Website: home-depot
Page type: payment
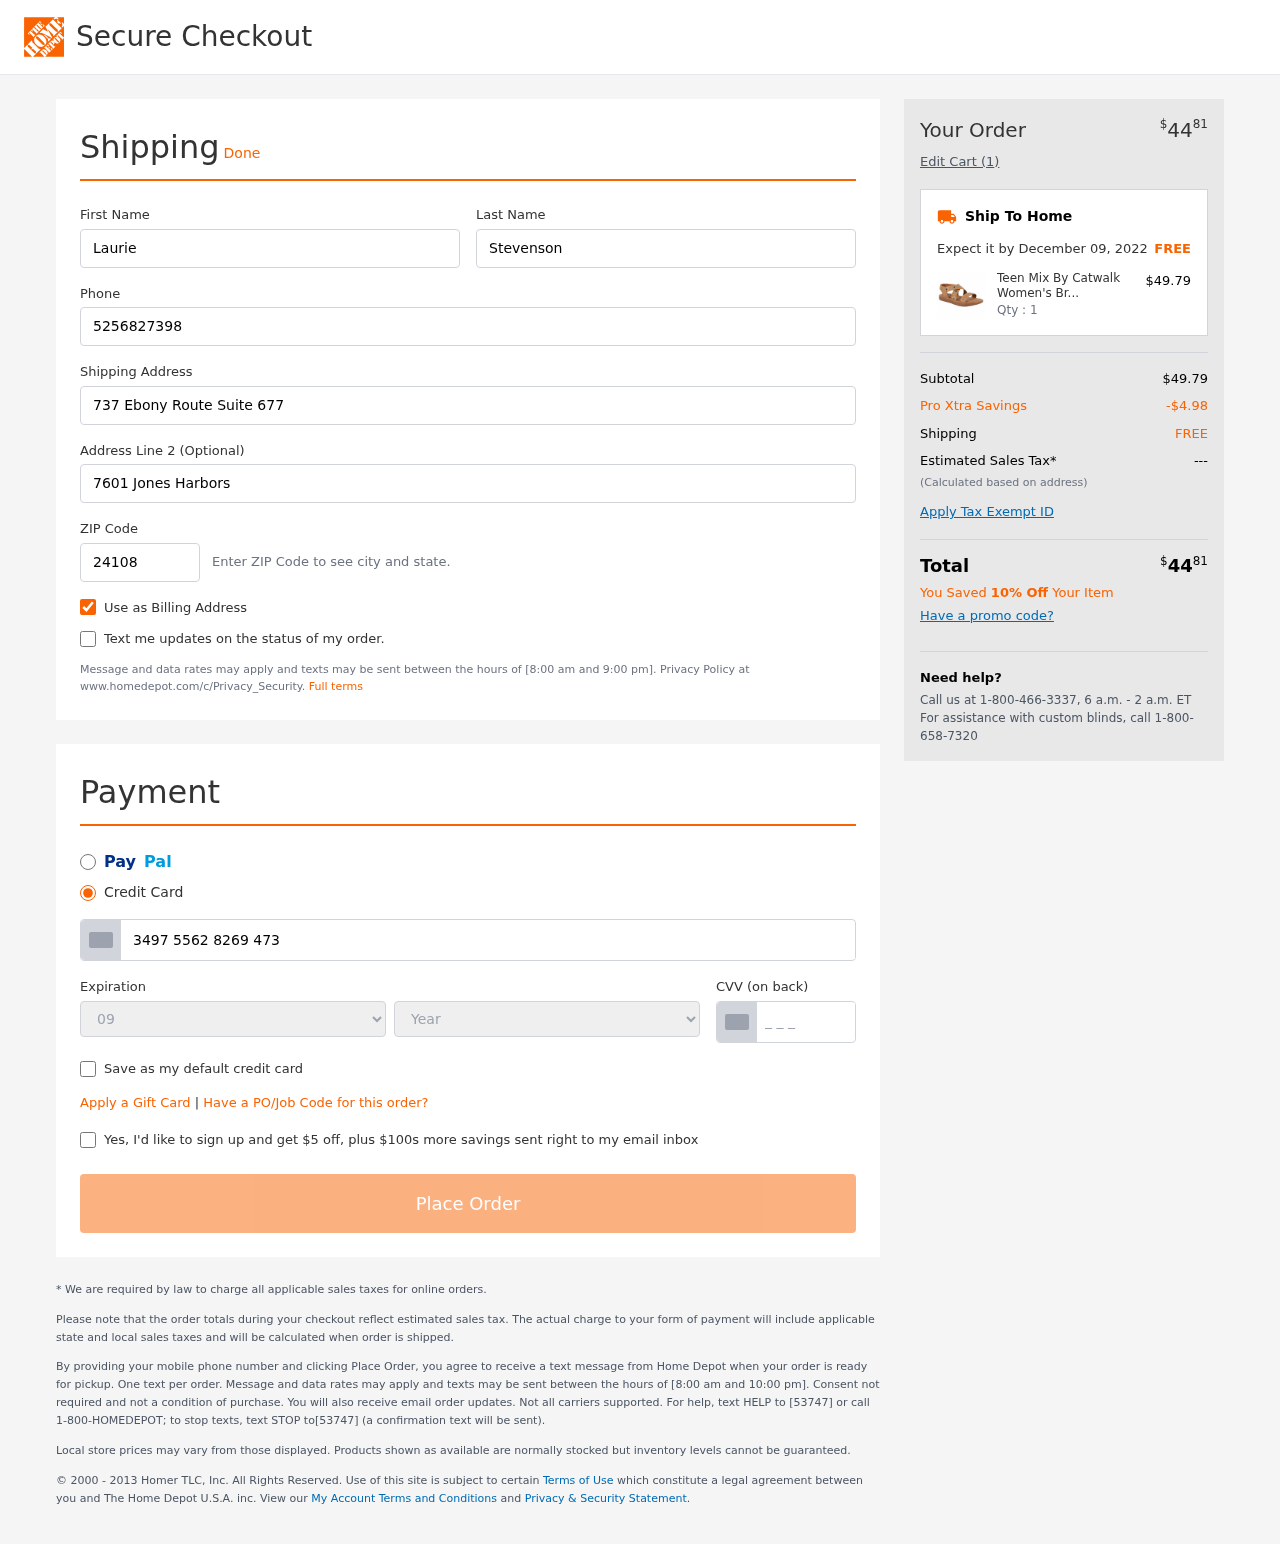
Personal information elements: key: PII_CARD_CVV
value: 6151
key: PII_CARD_EXPIRY_MONTH
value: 09
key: PII_CARD_EXPIRY_YEAR
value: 28
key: PII_CARD_NUMBER
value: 3497 5562 8269 473
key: PII_FIRSTNAME
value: Laurie
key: PII_LASTNAME
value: Stevenson
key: PII_PHONE
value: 5256827398
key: PII_POSTCODE
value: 24108
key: PII_STREET
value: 737 Ebony Route Suite 677
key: PII_STREET2
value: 7601 Jones Harbors
Product elements: key: PRODUCT1_NAME
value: Teen Mix By Catwalk Women's Brown Footwear-4 UK (36 EU) (6 US) (TM4262BR_A)
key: PRODUCT1_PRICE
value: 49.79
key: PRODUCT1_QUANTITY
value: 1
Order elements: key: ORDER_TOTAL
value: $4481
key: ORDER_NUM_ITEMS
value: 1
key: ORDER_DELIVERY_DATE
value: December 09, 2022
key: ORDER_SUBTOTAL
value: $49.79
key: ORDER_DISCOUNT
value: -$4.98
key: ORDER_SHIPPING_COST
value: FREE